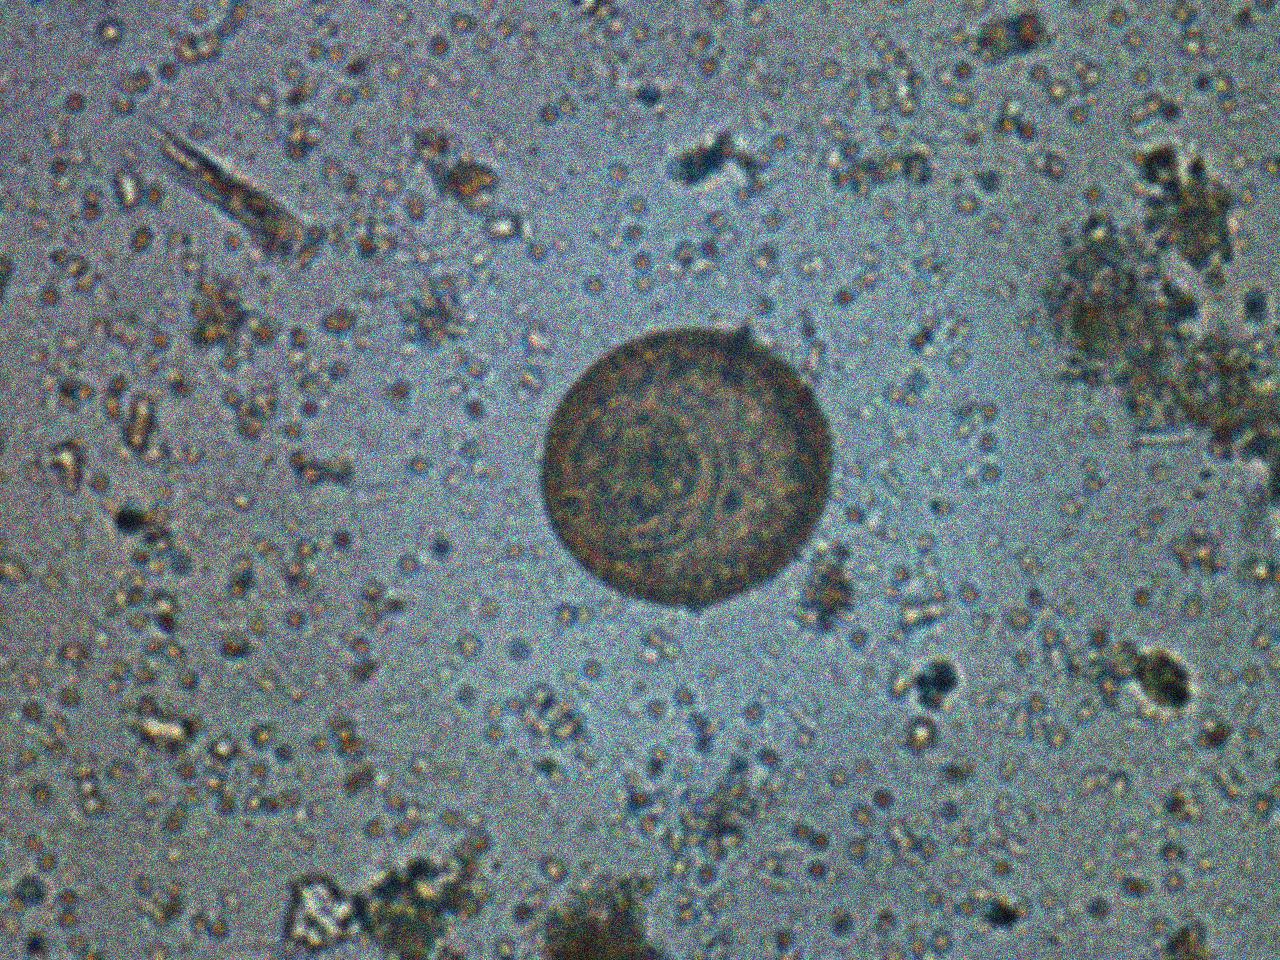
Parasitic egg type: Hymenolepis diminuta